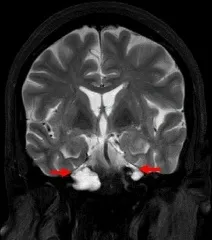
(E) Coronal T2 weighted images / T2WI with fat suppression. (A-F) The images demonstrate bilateral, lytic, expansile, lobular lesions extending from Meckel's caves into the petrous apices. These lesions follow CSF signal on all sequences with no enhancement.
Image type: radiology (mri)